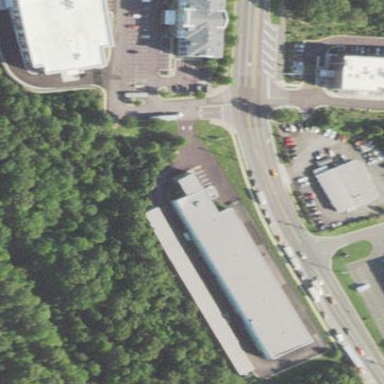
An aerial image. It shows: Building housing storage rental shop.